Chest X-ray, AP view. Patient: 69 years old, sex F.
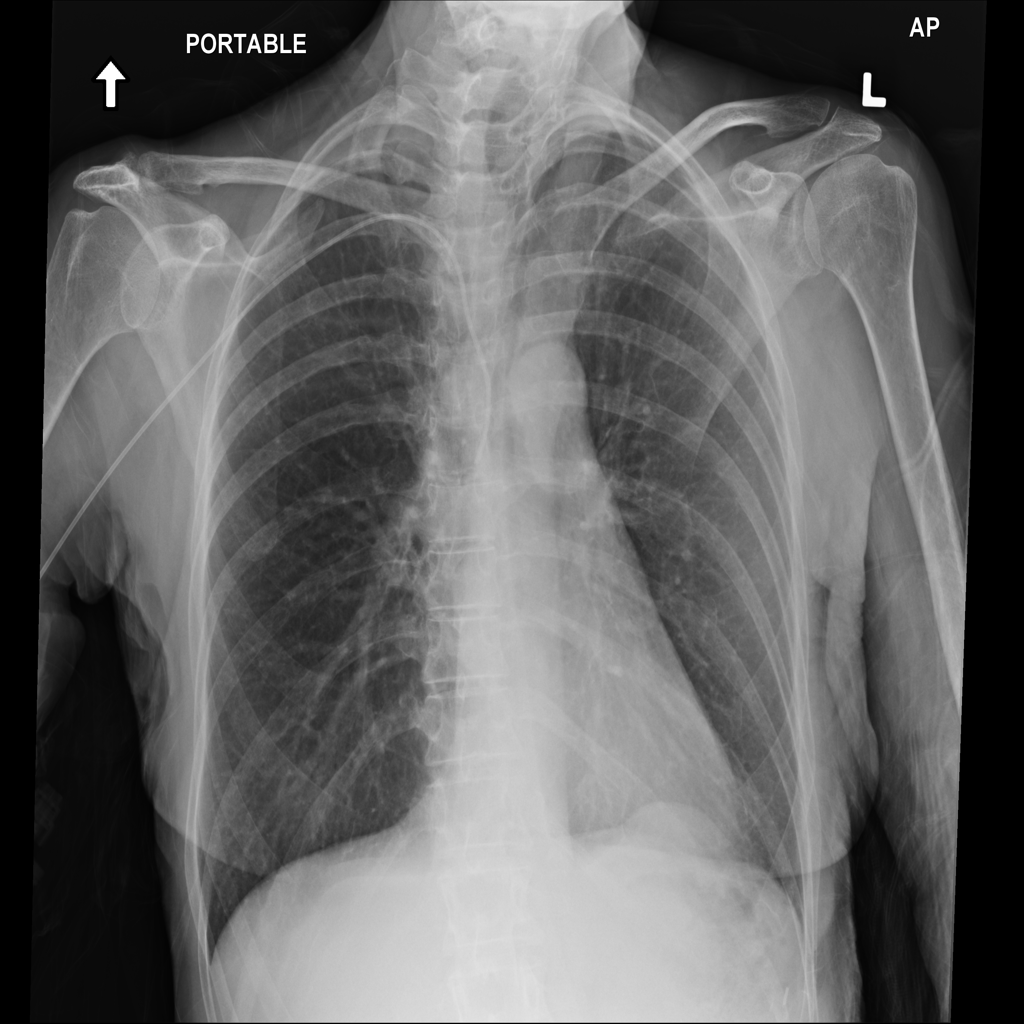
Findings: Infiltration